Question: I am running into this error and I am fairly new to Objective-C:
I am trying to run this code:
'''
-(void)myCheckBoxCellDidChange:(MyCheckBoxCell *)checkBox {
CellData *cellItem = _dataSourceHelper.data[checkBox.coordinate.row.rowIndex];
if(([[cellItem actualDate] isEqualToString:@""]) && ([[cellItem finishedDate] isEqualToString:@""]))
{
[[cellItem actualDate]setString:[NSString stringWithFormat:@"%@ 8:00:00 AM",[self SetSpecialDateFormat:[NSDate date]]]];
[[cellItem finishedDate]setString:[NSString stringWithFormat:@"%@ 4:00:00 PM",[self SetSpecialDateFormat:[NSDate date]]]];
}
cellItem.selected = [checkBox checked];
[spreadSheet reloadRows:@[checkBox.coordinate.row]];
}
'''
and I put a breakpoint at the 'if' condition and the next line crashes with this error:
> Attempt to mutate immutable object with setString:
Why is this happening and how can I fix it?
Here is the 'SetSpecialDateFormat' method:
'''
- (NSString *)SetSpecialDateFormat:(NSDate *)date
{
NSDateFormatter *dateFormat = [[NSDateFormatter alloc] init];
[dateFormat setDateFormat:@"yyyy-MM-dd"];
NSString *theDate = [dateFormat stringFromDate:date];
dateFormat = nil;
return theDate;
}
'''
full error:
'''
Terminating app due to uncaught exception 'NSInvalidArgumentException', reason: 'Attempt to mutate immutable object with setString:'
*** First throw call stack:
(0x26b2ffef 0x34ddfc8b 0x26b2ff35 0x26aeb26f 0xb3301 0xc33d9 0x2a30206b 0x2a1b10f9 0x2a5caf9b 0x2a17a181 0x2a17805f 0x2a1af4d9 0x2a1aeddd 0x2a184fe5 0x2a3fb8fb 0x2a1839f9 0x26af5faf 0x26af53bf 0x26af3a25 0x26a40201 0x26a40013 0x2e20d201 0x2a1e4a59 0xa75b1 0x3536baaf)
libc++abi.dylib: terminating with uncaught exception of type NSException'
'''

This is where else its being called:
'''
actualDate = [[NSMutableString alloc]init];
[[cellData actualDate]setString:@""];
[[cellData actualDate]setString:[object valueForKey:@"actualDate"]];
[formattedCell setActualDate:(NSMutableString*)([c.actualDate isEqualToString:@""]?@"":[self reverseStringDate:[c.actualDate substringToIndex:10]])];
-(NSString *)reverseStringDate:(NSString*)originalDateString
{
NSArray* components = nil;
components = [originalDateString componentsSeparatedByString:@"-"];
NSString *reversedString = [NSString stringWithFormat:@"%@-%@-%@",[components objectAtIndex:2],[components objectAtIndex:1],[components objectAtIndex:0]];
return reversedString;
}
'''
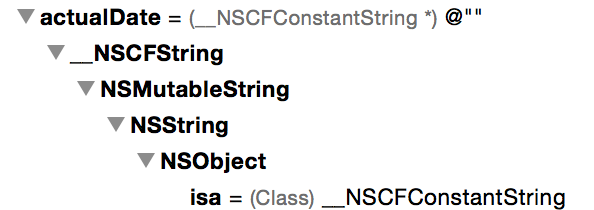
Answer: > '''
[formattedCell setActualDate:(NSMutableString*)([c.actualDate isEqualToString:@""]?@"":[self reverseStringDate:[c.actualDate substringToIndex:10]])];
'''
This is very problematic. You're simply casting this long chain of junk is into a mutable string... and that's just not going to work.
First of all, unnest all of this non-sense. And then, instead of casting, lets call 'mutableCopy' on our 'NSString' object so we actually get a 'NSMutableString' object.
'''
NSMutableString *dateString = [@"" mutableCopy];
if (![c.actualDate isEqualToString:@""]) {
dateString = [[self reverseStringDate:[c.actualDate substringToIndex:10]] mutableCopy];
}
[formattedCell setActualDate:dateString];
'''